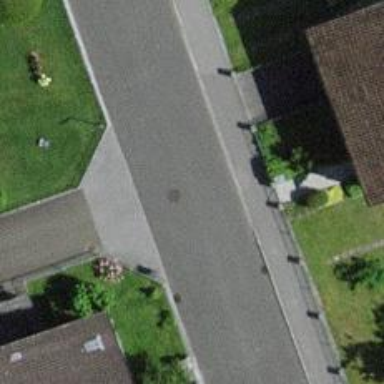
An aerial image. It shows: Residential road with asphalt surface. Sidewalk is present on the left side.